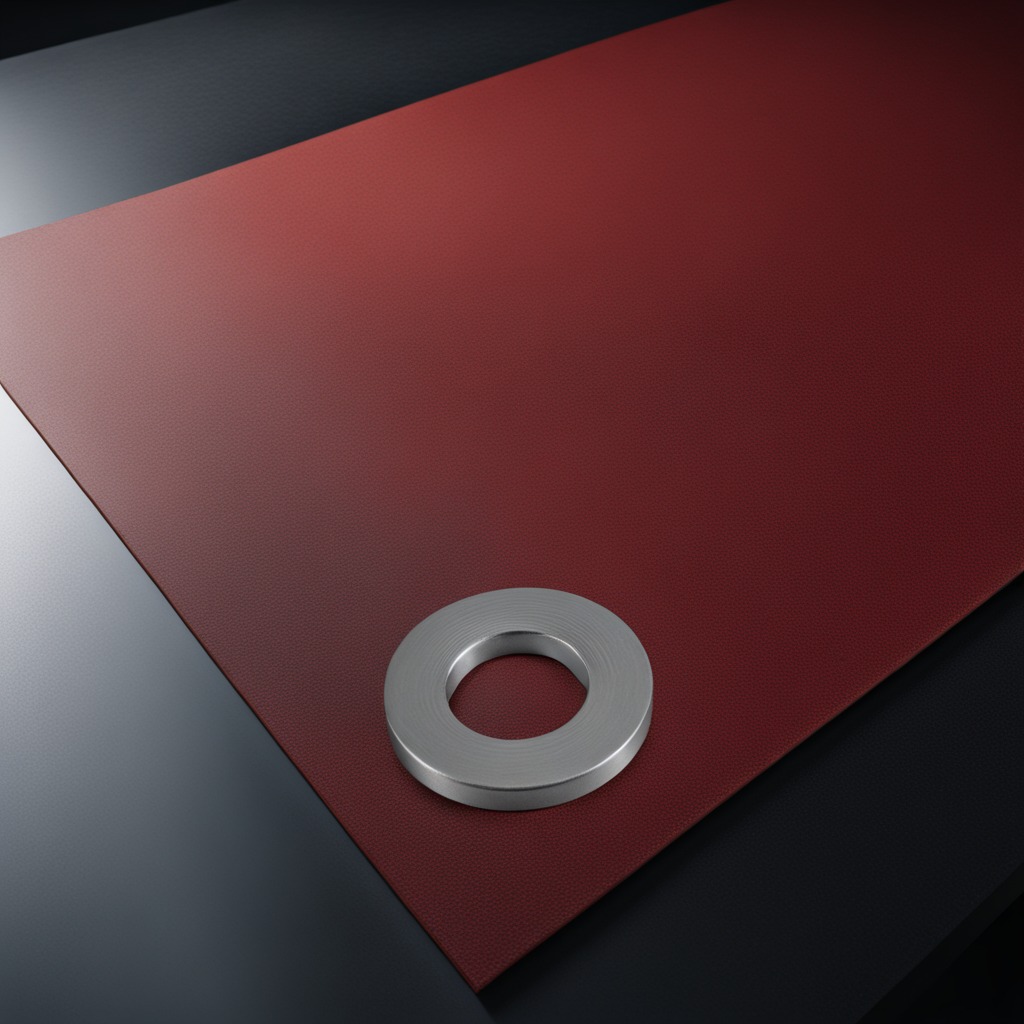
A flat metal washer lying on the clean granite tabletop covered with a red rubber mat inside a workshop at night dim ambient light soft shadows worn but beneath the mat